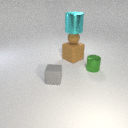
small green metal cylinder behind small gray rubber cube